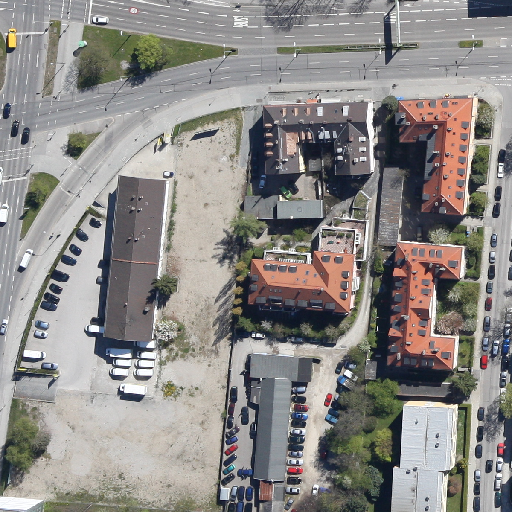
Referring expression: paved road along with tree